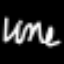
Label: line